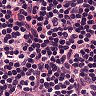
Metastatic tissue present: no